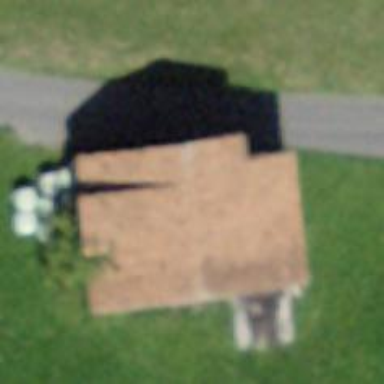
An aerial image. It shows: Barn.